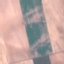
Land use / land cover class: AnnualCrop